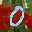
Label: 0